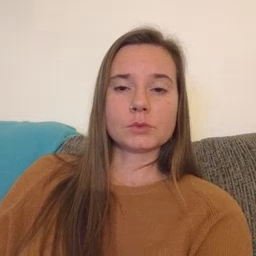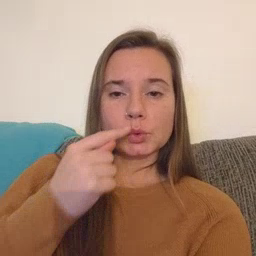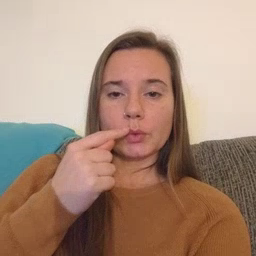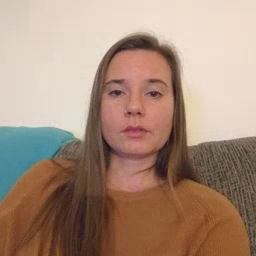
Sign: tooth